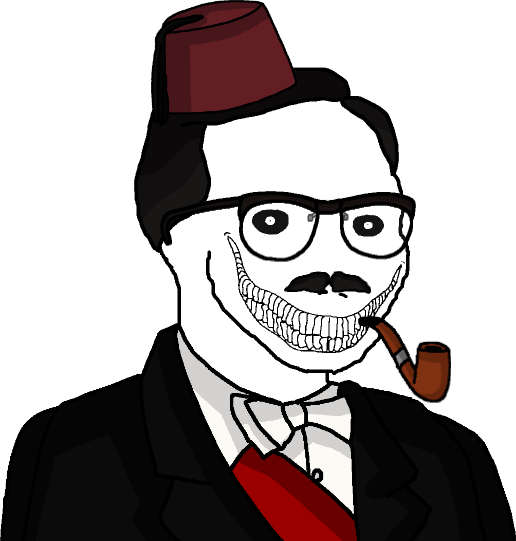
Label: 5_Oomer